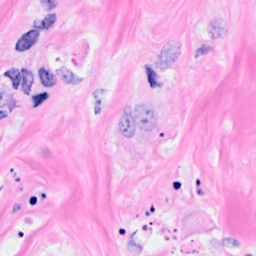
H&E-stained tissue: Breast